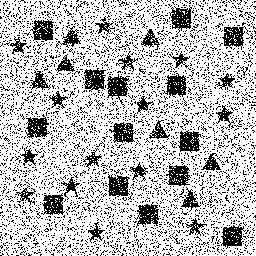
Squares: 14
Triangles: 7
Stars: 15
Total shapes: 36